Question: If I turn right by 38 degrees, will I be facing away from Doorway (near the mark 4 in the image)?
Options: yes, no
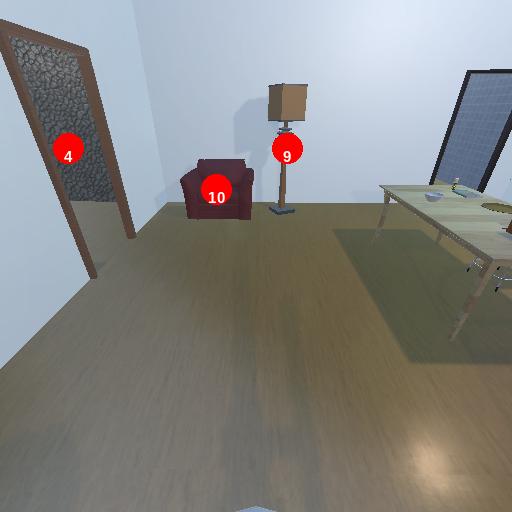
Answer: yes